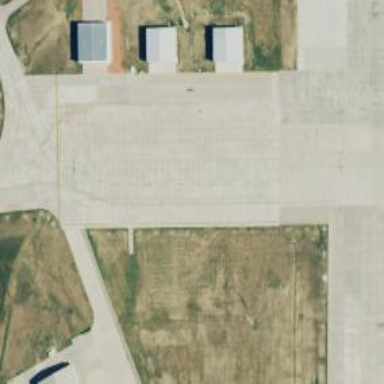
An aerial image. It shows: Apron at the airport.